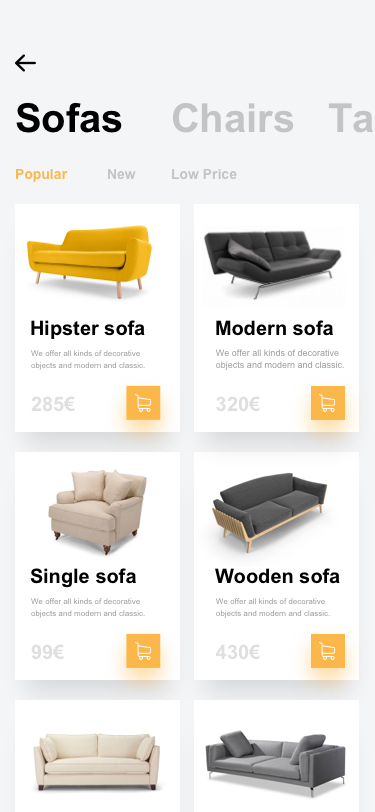
Text in this UI design:
Sofas
Chairs
Tables
285€
Hipster sofa
We offer all kinds of decorative objects and modern and classic.
99€
Single sofa
We offer all kinds of decorative objects and modern and classic.
430€
Wooden sofa
We offer all kinds of decorative objects and modern and classic.
320€
Modern sofa
We offer all kinds of decorative objects and modern and classic.
Normal sofa
Grey sofa
Popular
New
Low Price